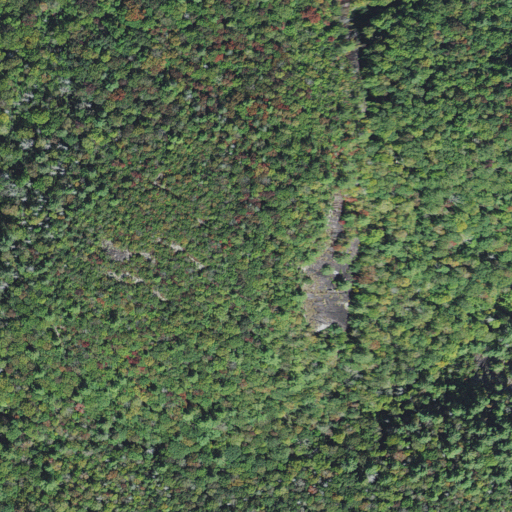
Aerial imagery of mountain in North Carolina named Little Fodderstack Mountain containing mixed forest, deciduous forest, evergreen forest, and shrub